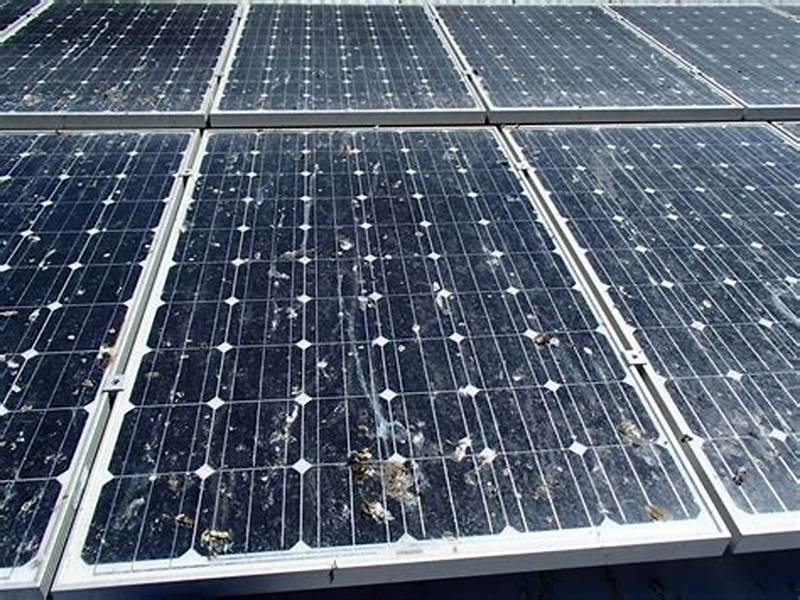
Label: Bird-drop